Interaction volume radius: 5 \u00c5
Interaction volume height: 10 \u00c5
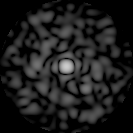
Disorder parameter: 0.8941